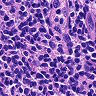
Metastatic tissue present: no